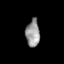
Tissue: skin
Cell type: Epithelial cells
Senescence score: 0.2765
Nuclear area (px): 370
Mean DAPI intensity: 150.5